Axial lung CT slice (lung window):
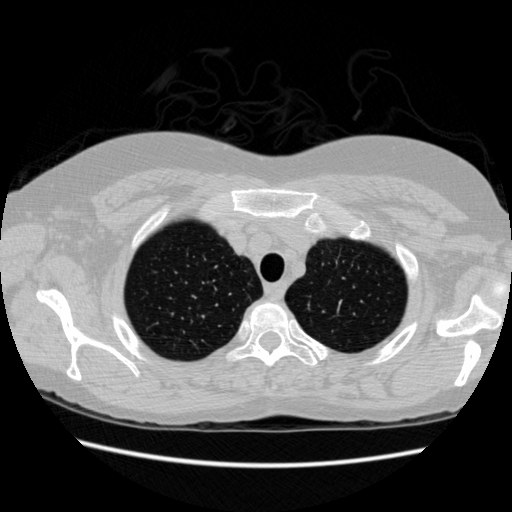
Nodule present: no